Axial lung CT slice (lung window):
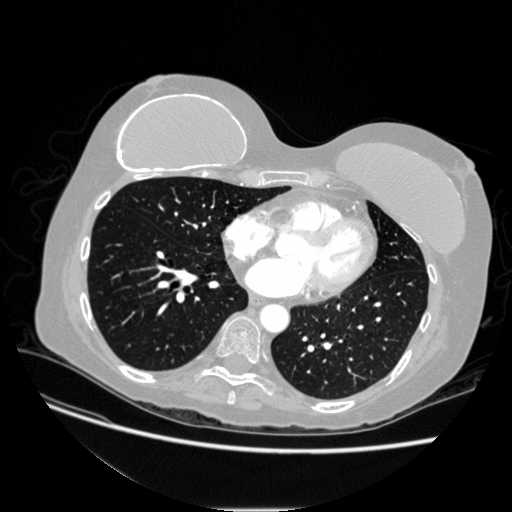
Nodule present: no